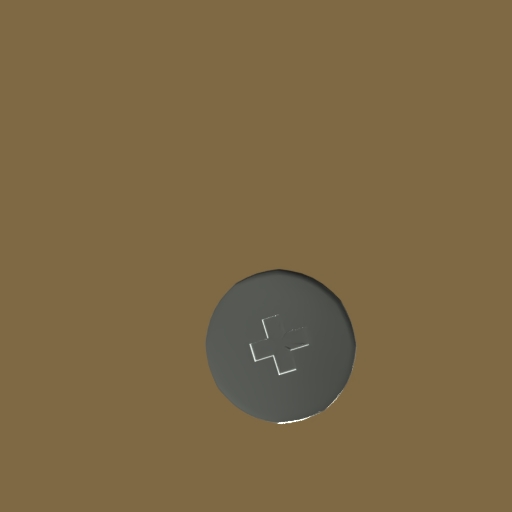
Label: screw